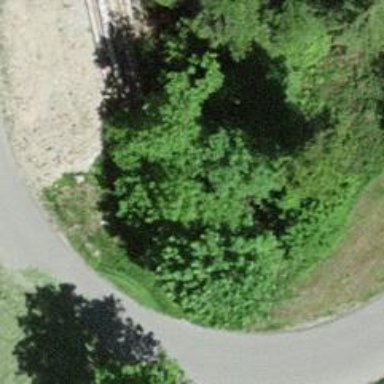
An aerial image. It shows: Culvert tunnel.